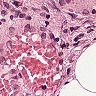
Metastatic tissue present: no